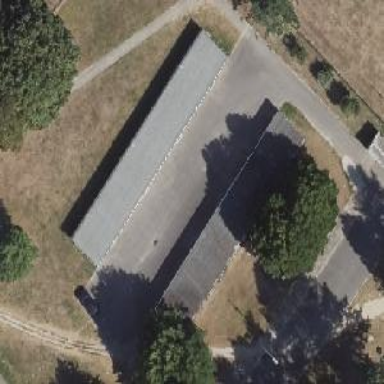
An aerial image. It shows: White garages with flat roofs made of tar paper.